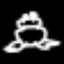
Label: frog